Interaction volume radius: 10 \u00c5
Interaction volume height: 10 \u00c5
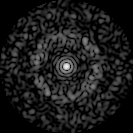
Disorder parameter: 0.8504